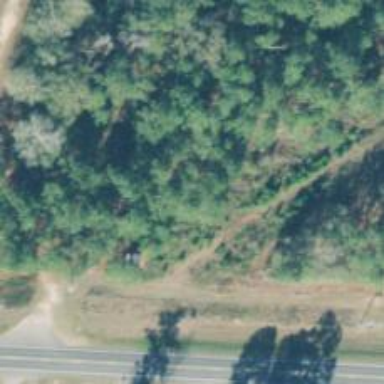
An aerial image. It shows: Abandoned railway spur.